Question: Convert class:
'''
public void getImage(String pdfFilename) throws Exception{
List<byte[]> listImg = new ArrayList<>();
try (final PDDocument document = PDDocument.load(new File(pdfFilename))){
PDFRenderer pdfRenderer = new PDFRenderer(document);
for (int page = 0; page < document.getNumberOfPages(); ++page)
{
File file = new File("C:\path1\"+page+".png");
BufferedImage bim = pdfRenderer.renderImage(page);
ByteArrayOutputStream baos = new ByteArrayOutputStream();
ImageIO.write(bim, "png",file);
System.out.println("!!!!");
// System.out.println(Arrays.toString(listImg.get(page)));
}
document.close();
} catch (IOException e){
System.err.println("Exception while trying to create pdf document - " + e);
}
}
'''
. All pdf files are converted, but I use the class shw (this is very necessary for my project):
'''
PdfDocument srcDoc = new PdfDocument(new PdfReader(DEST1));
Rectangle rect = srcDoc.getFirstPage().getPageSize();
System.out.println(rect);
Rectangle pageSize = new Rectangle(rect.getWidth(), rect.getHeight());
PdfDocument pdfDoc = new PdfDocument(new PdfWriter(dest));
pdfDoc.setDefaultPageSize(new PageSize(pageSize));
System.out.println(srcDoc.getNumberOfPages());
PdfCanvas content = new PdfCanvas(pdfDoc.addNewPage());
int n = 0;
for (int i =1 ; i <= srcDoc.getNumberOfPages(); i++) {
PdfFormXObject page = srcDoc.getPage(i).copyAsFormXObject(pdfDoc);
content.clip();
content.newPath();
content.addXObject(page,MainPdf.right_Margin-MainPdf.left_Margin,0);
content = new PdfCanvas(pdfDoc.addNewPage());
for (double y = 4.251969f; y <= 595; y += 14.1732) {
content.moveTo(0, y);
content.lineTo(420, y);
}
for (double x = 0; x <= 420; x += 14.1732) {
content.moveTo(x, 0);
content.lineTo(x, 595);
}
content.closePathStroke();
}
srcDoc.close();
pdfDoc.close();
}
'''
Those images that have been converted to empty (contain nothing inside themselves, just a white background). Pdf not empty.
pdf:<URL>

images:
> <URL>
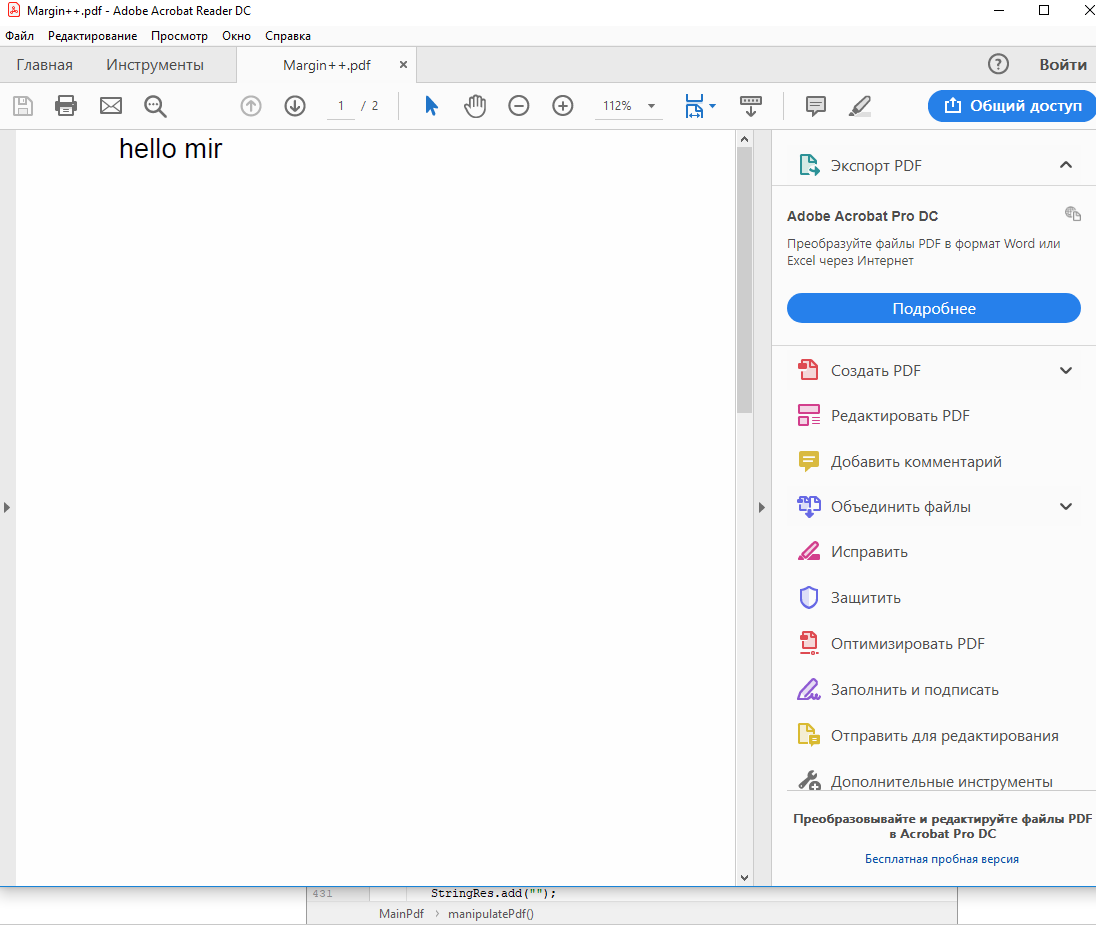
Answer: The cause was the call
'''
content.clip();
'''
in the itext segment. This clips with an empty path. Adobe Reader ignores this, but PDFBox doesn't, so the current clipping path is empty so that nothing gets seen.
Per one of the comments, removing that call solves the problem. (I suspect that 'content.newPath();' isn't needed either)
I have also tried other viewers: PDF.js and GhostScript don't display it, Chrome and Edge display it.